Interaction volume radius: 5 \u00c5
Interaction volume height: 10 \u00c5
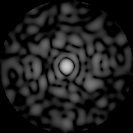
Disorder parameter: 0.855